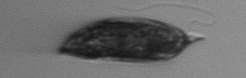
Label: Prorocentrum_micans